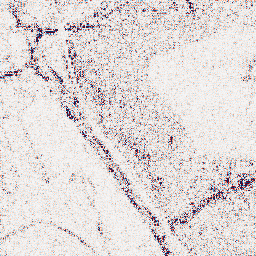
Category: wavelet
Decomposition family: wavelet_dwt
Decomposition parameters: wavelet: db4
level: 1
Upsampling method: fft_zeropad
Upsampling parameters: scale: 4
Upsampling scale: 4